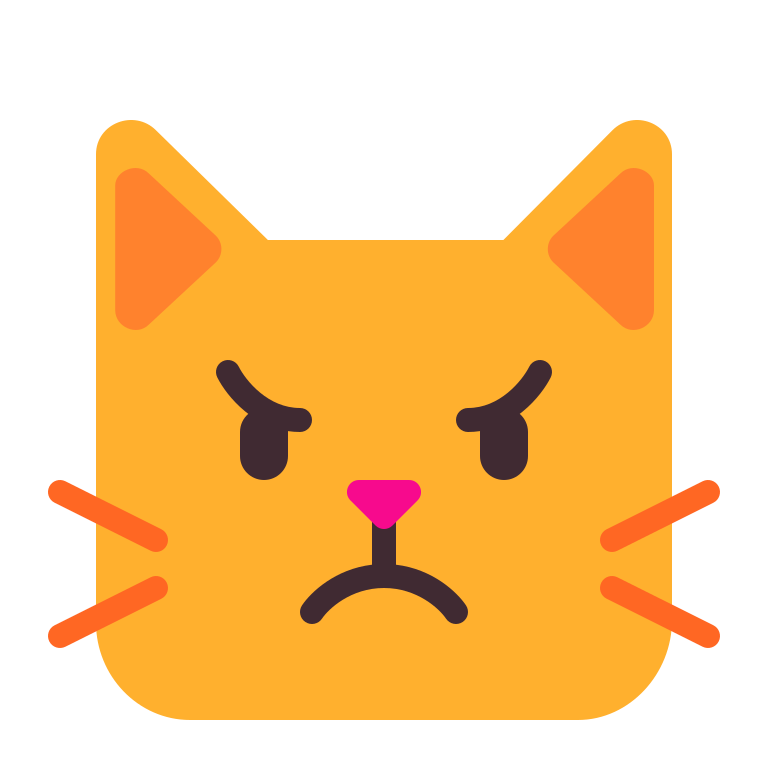
pouting cat flat